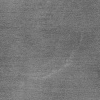
Atmospheric dust classification: dusty